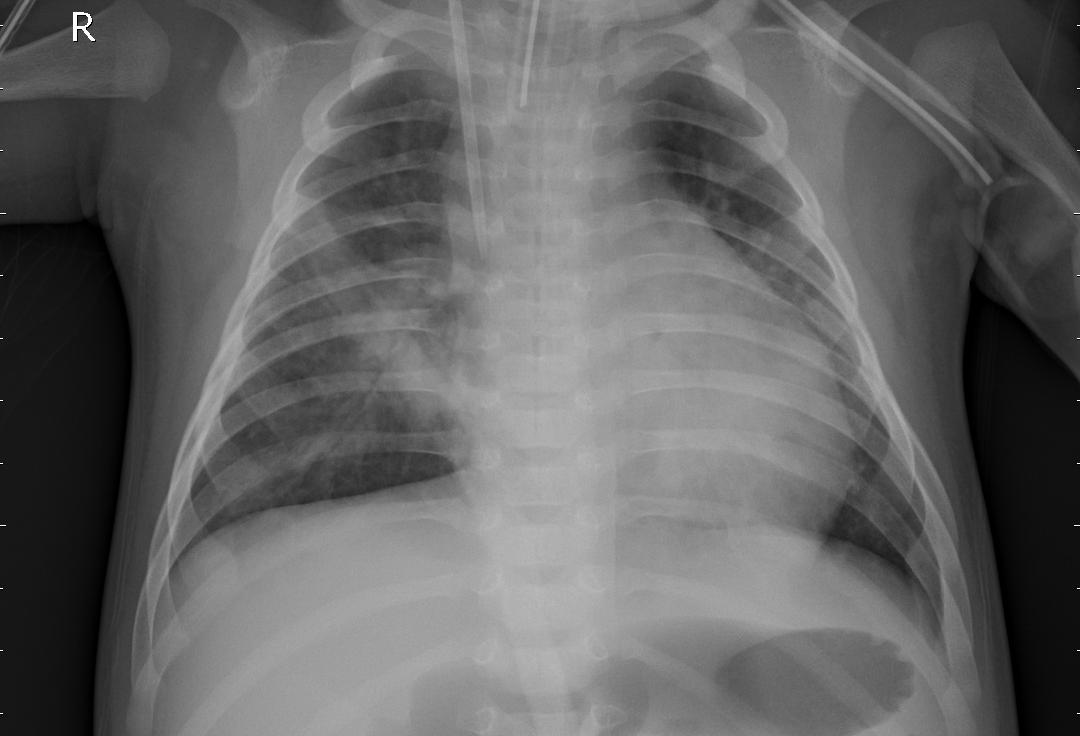
Diagnosis: PNEUMONIA